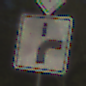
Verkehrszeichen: VerlaufVorfahrtsstrasse8
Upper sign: Vorfahrtsstrasse
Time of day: MorningAfternoon
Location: Outdoor (Nature)
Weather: Clear
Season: Winter
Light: Natural